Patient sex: M
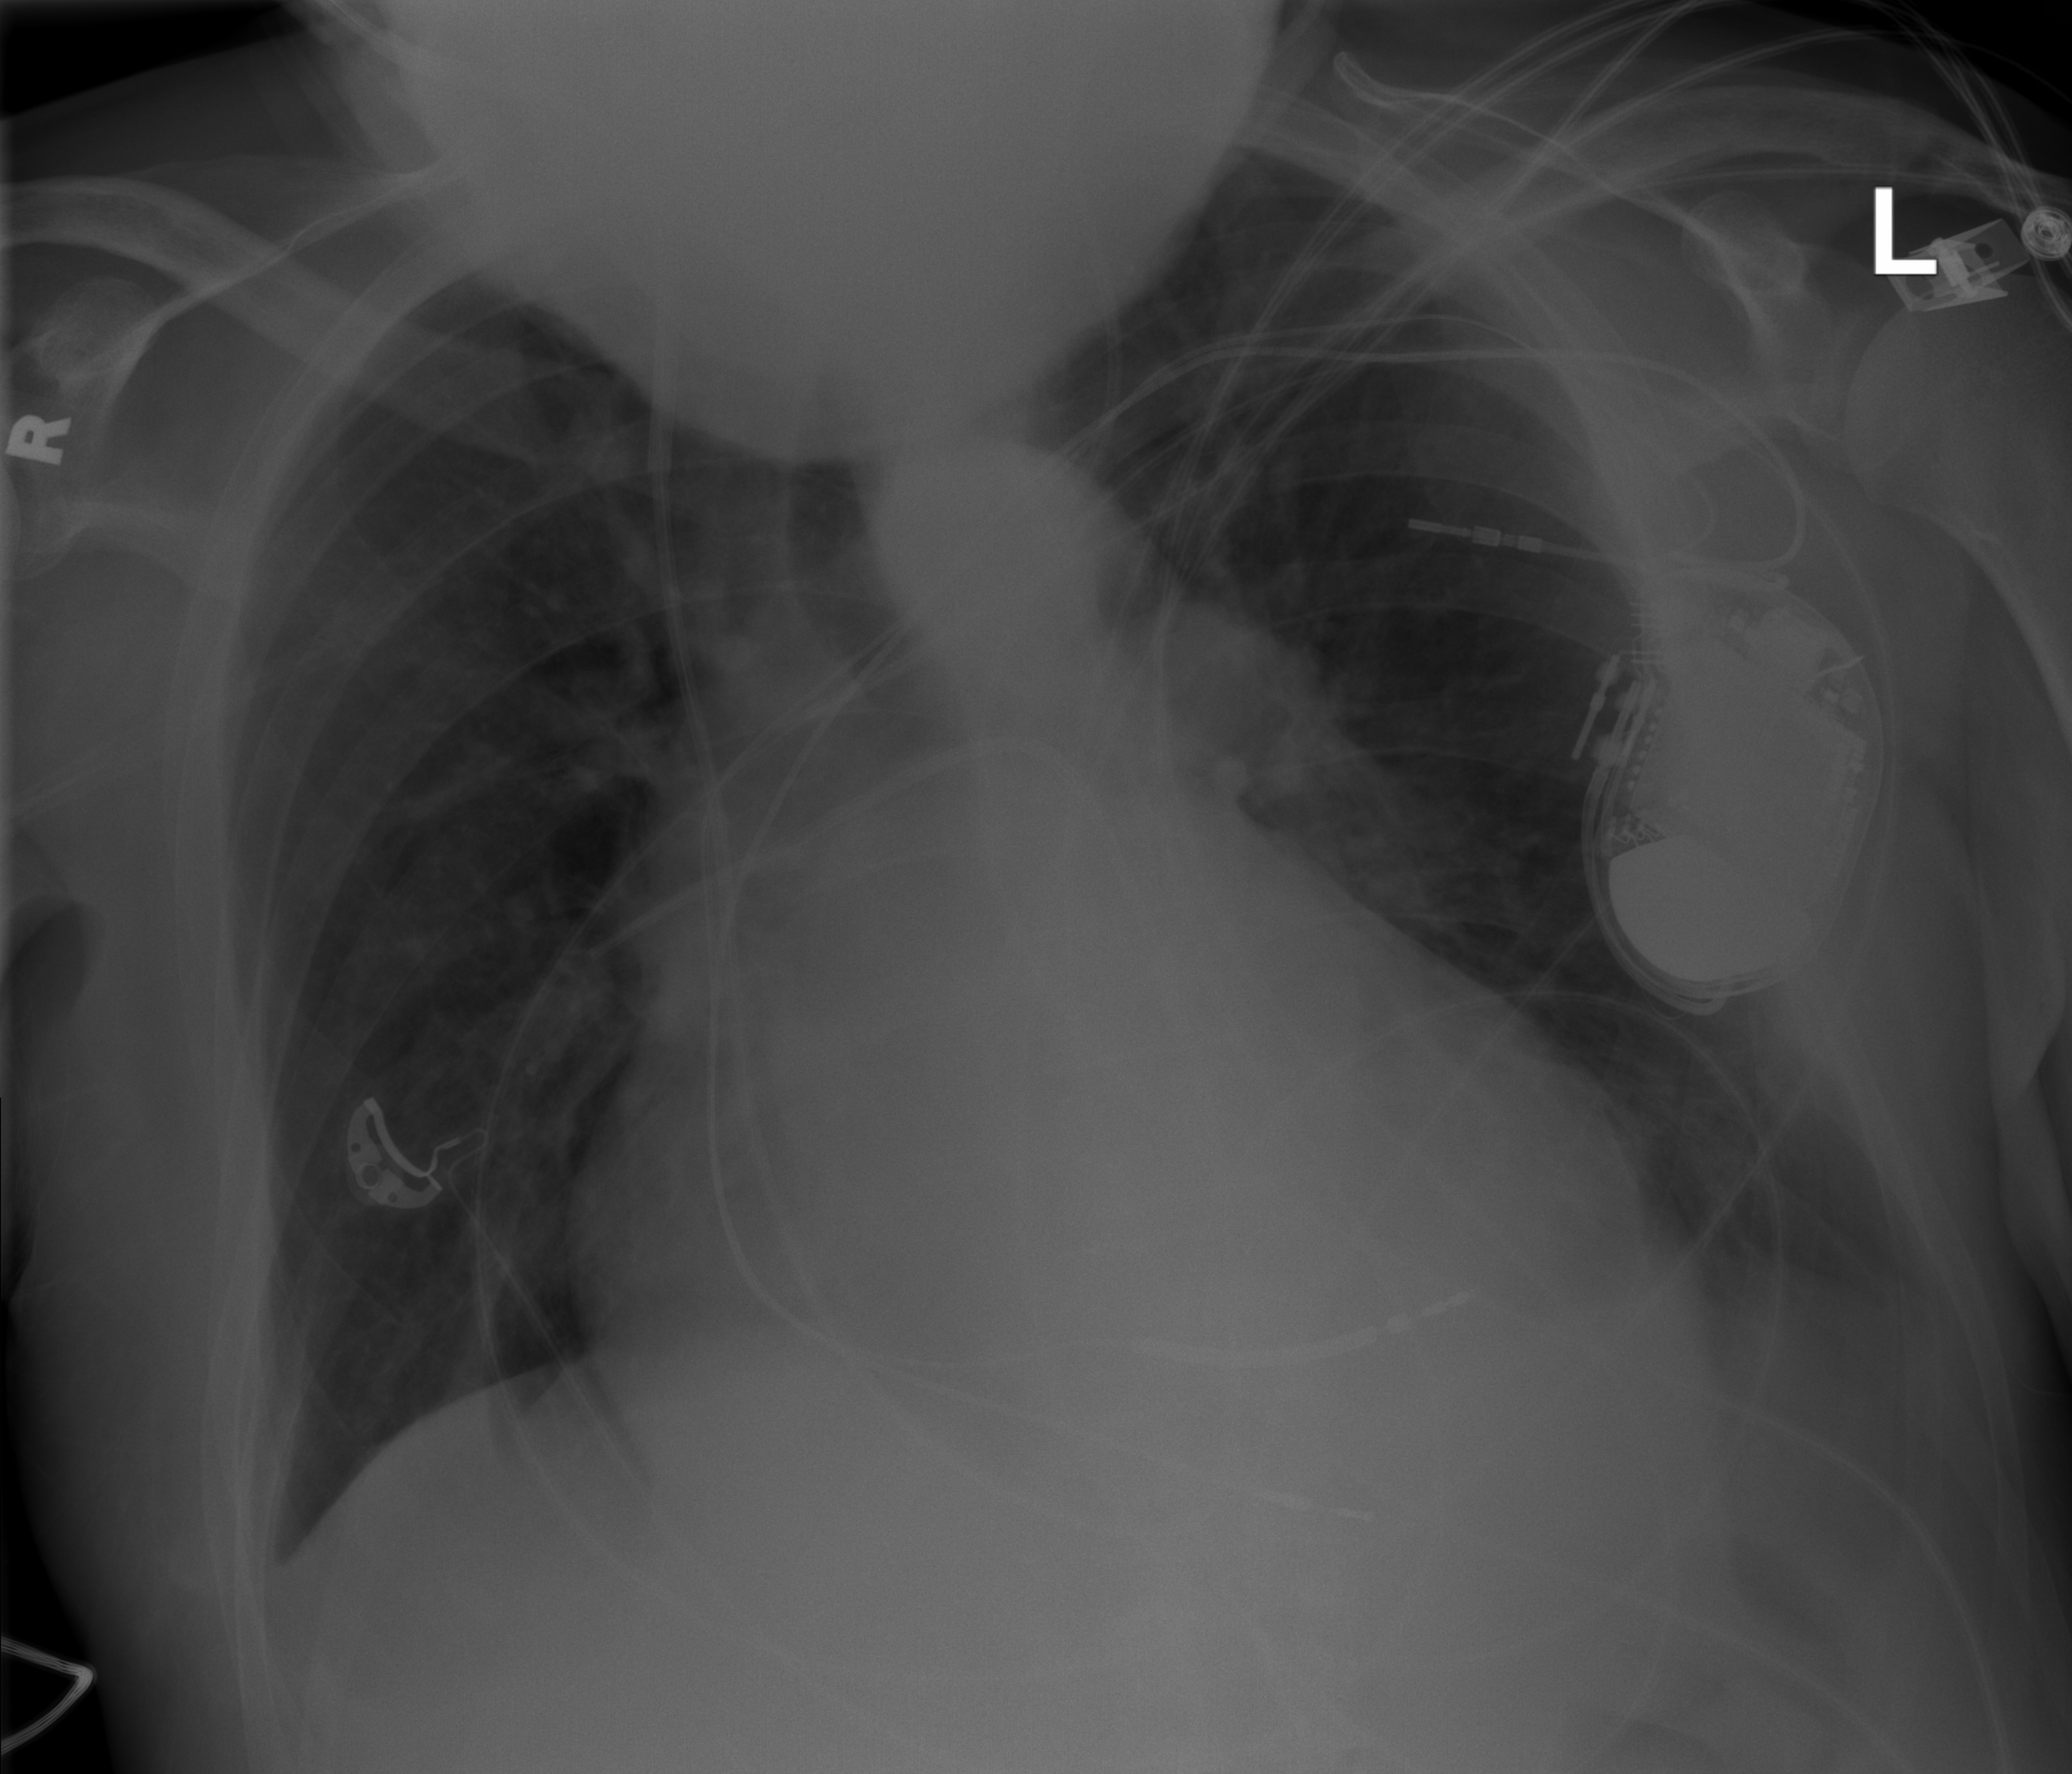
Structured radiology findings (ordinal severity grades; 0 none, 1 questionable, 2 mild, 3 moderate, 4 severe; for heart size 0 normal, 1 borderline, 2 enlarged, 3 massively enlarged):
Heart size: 3
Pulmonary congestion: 2
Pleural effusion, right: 0
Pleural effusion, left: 1
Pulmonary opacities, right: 1
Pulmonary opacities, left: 0
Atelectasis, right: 0
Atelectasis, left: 1